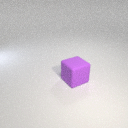
large purple rubber cube